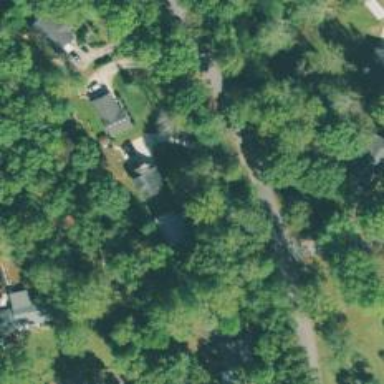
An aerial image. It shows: Driveway.